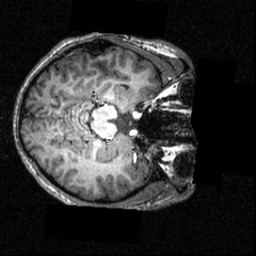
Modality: T1w
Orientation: axial
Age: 16
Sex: male
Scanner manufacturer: siemens
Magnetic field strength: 3.951 T
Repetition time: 1.5 s
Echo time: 0.00335 s